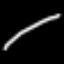
Label: line